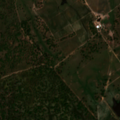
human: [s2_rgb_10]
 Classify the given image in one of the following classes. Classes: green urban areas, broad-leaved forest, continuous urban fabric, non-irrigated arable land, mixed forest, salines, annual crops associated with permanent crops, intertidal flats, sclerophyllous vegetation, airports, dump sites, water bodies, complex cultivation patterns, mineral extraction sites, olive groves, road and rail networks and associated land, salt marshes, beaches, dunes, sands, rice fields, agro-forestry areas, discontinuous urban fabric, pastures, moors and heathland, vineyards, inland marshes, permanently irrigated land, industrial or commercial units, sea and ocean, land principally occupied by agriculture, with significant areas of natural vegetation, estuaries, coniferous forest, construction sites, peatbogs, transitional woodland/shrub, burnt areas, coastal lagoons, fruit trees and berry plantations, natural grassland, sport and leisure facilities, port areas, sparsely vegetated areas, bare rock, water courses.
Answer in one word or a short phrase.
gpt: continuous urban fabric